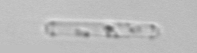
Label: Cerataulina_pelagica